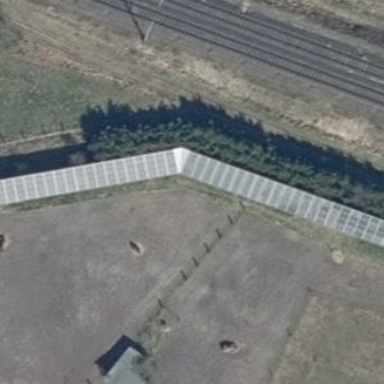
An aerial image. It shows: Small solar photovoltaic panel used as generator to produce electricity.